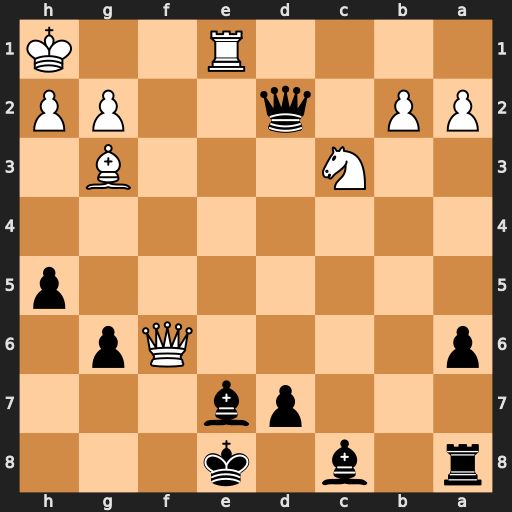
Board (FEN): r1b1k3/3pb3/p4Qp1/7p/8/2N3B1/PP1q2PP/4R2K
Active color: b
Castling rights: q
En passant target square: -
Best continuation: Qxe1+ Bxe1 Bxf6